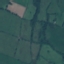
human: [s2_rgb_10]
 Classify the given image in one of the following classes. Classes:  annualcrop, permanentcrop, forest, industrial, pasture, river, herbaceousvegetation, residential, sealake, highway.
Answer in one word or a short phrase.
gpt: Pasture